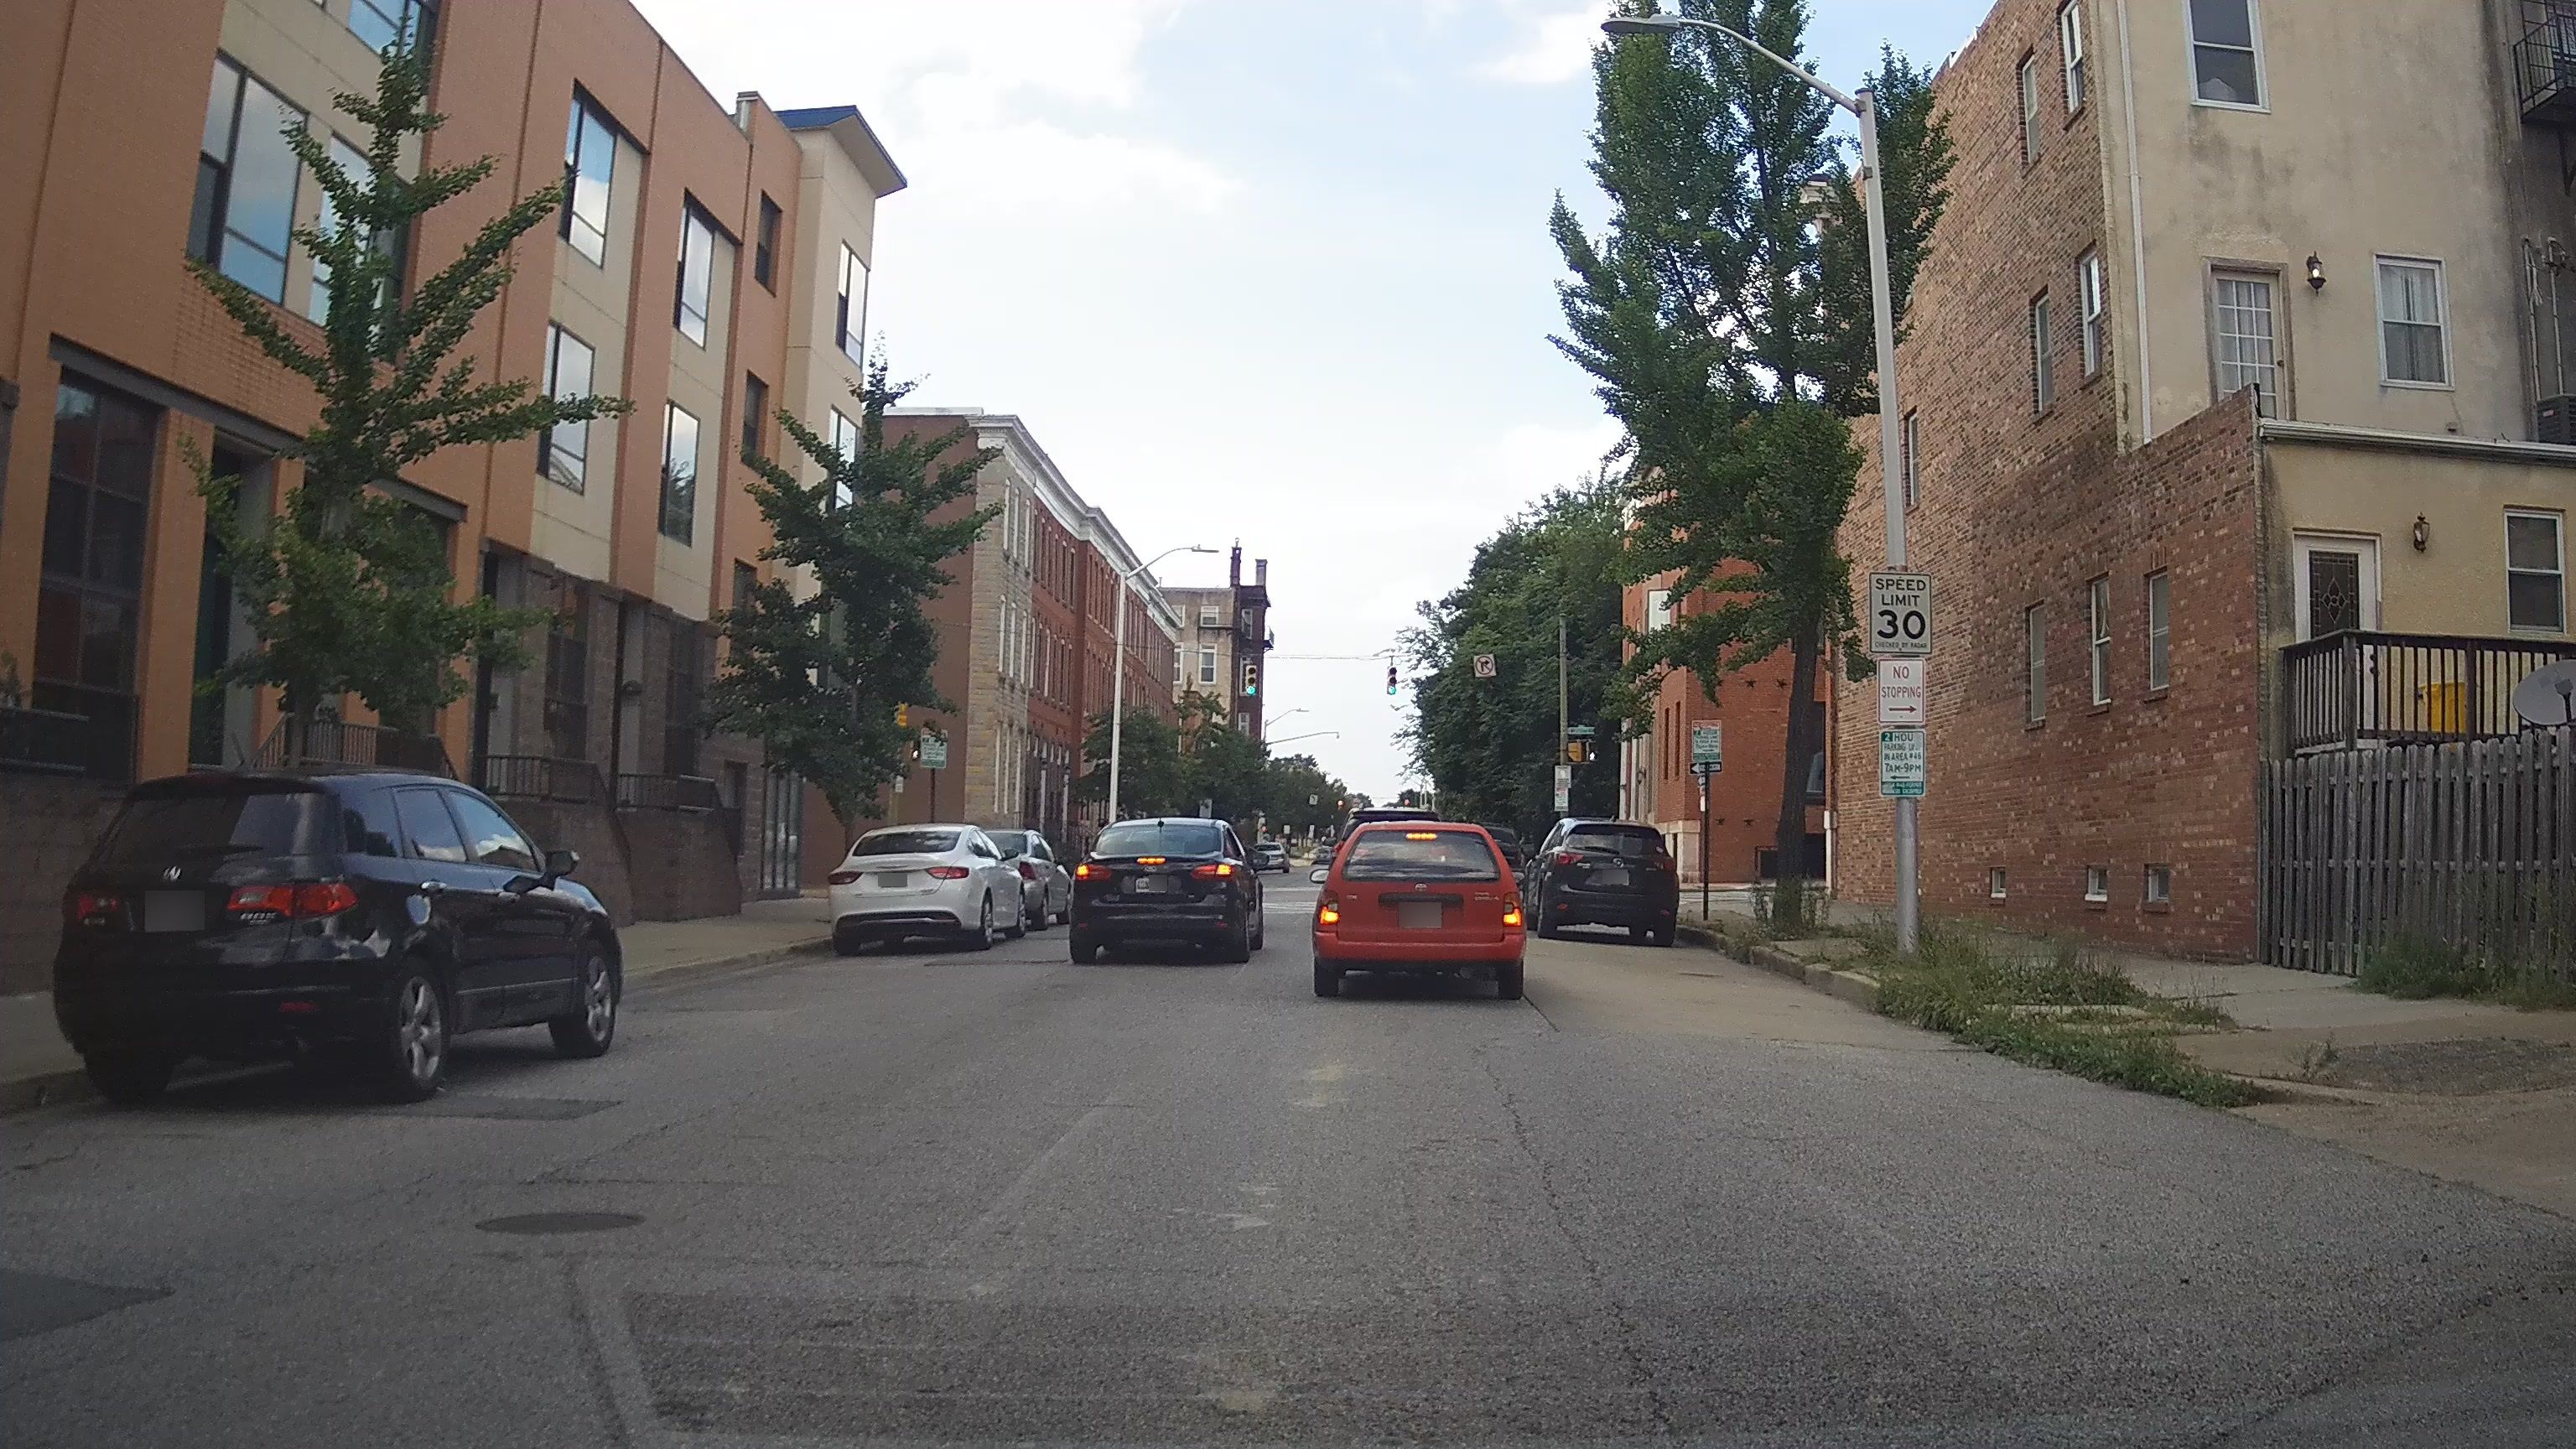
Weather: clear
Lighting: day
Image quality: good
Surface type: driving surface
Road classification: primary
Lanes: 4
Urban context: urban centre
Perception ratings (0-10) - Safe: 5.62, Lively: 8.58, Beautiful: 6.04, Boring: 2.96, Depressing: 3.03, Wealthy: 5.29